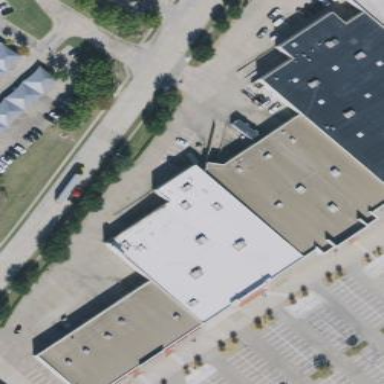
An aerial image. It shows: Retail building.